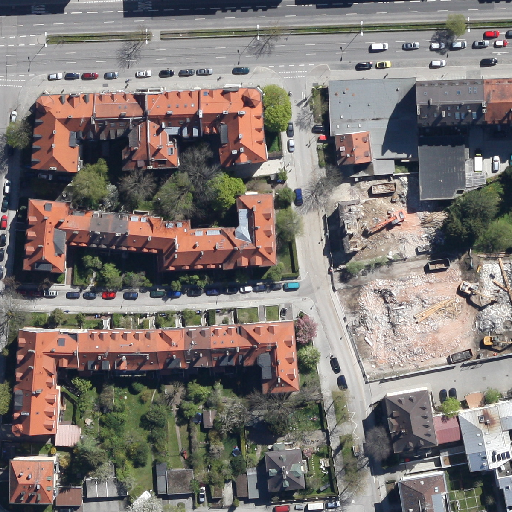
Referring expression: van